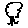
Label: tree